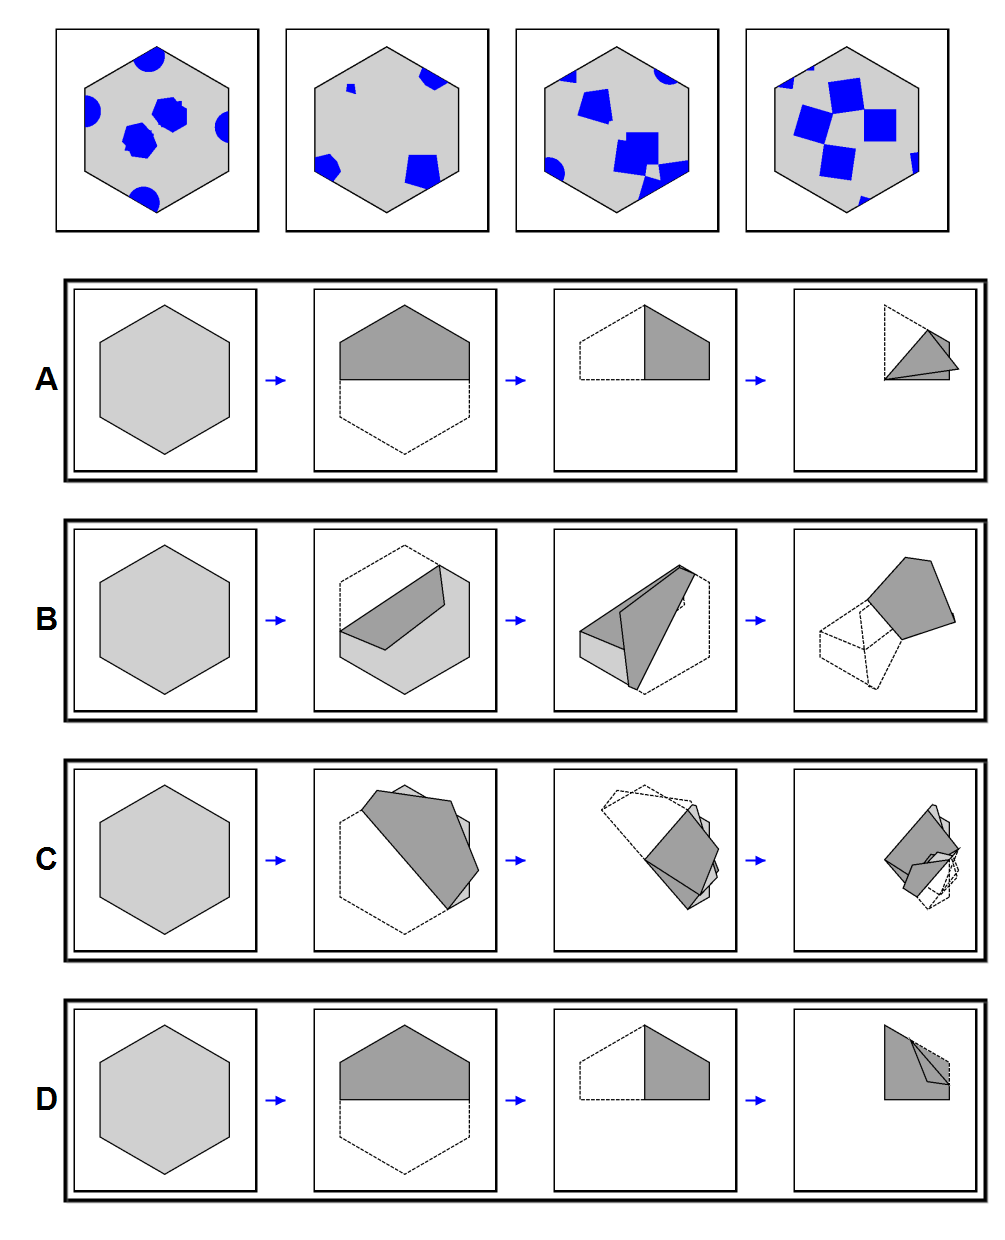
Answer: C